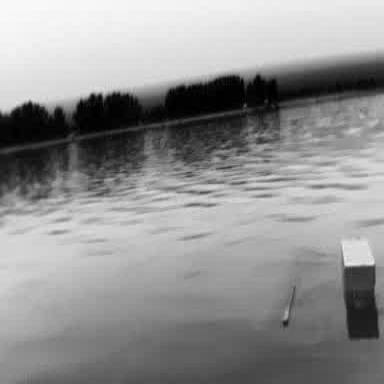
There is a fishing_boat in the infrared image.